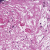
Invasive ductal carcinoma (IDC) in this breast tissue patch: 0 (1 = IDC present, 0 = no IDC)